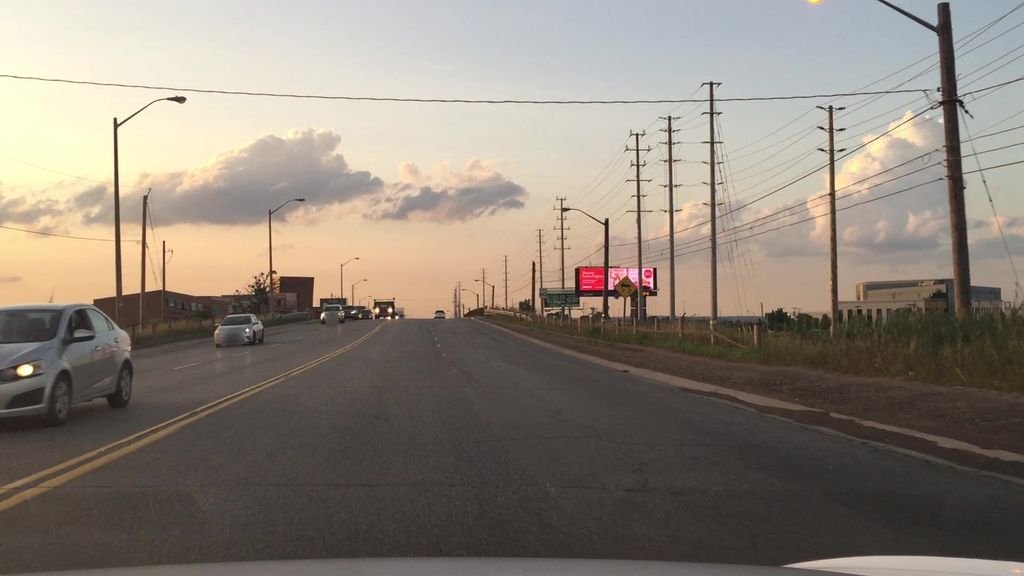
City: toronto